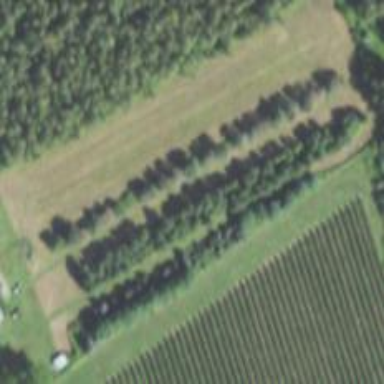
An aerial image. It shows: Vineyard with grape crops.